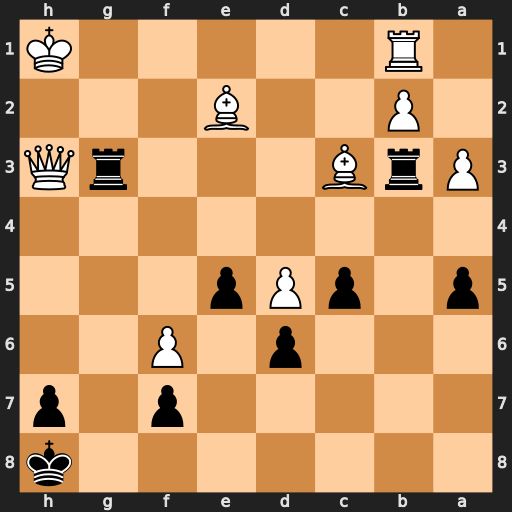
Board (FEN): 7k/5p1p/3p1P2/p1pPp3/8/PrB3rQ/1P2B3/1R5K
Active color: b
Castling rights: -
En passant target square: -
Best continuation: Rxh3+ Kg2 Rhxc3